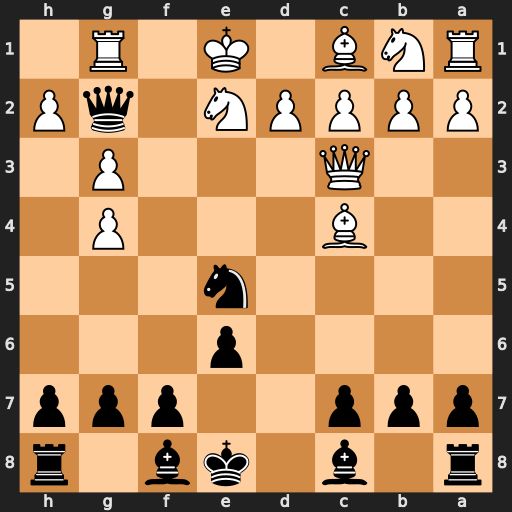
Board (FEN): r1b1kb1r/ppp2ppp/4p3/4n3/2B3P1/2Q3P1/PPPPN1qP/RNB1K1R1
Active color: b
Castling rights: Qkq
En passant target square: -
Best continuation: Nf3+ Qxf3 Qxf3